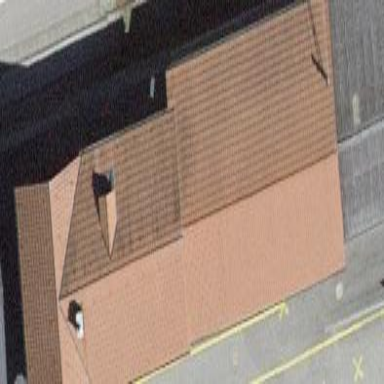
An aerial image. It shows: Train station building.